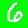
Digit: 6